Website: walmart
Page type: payment
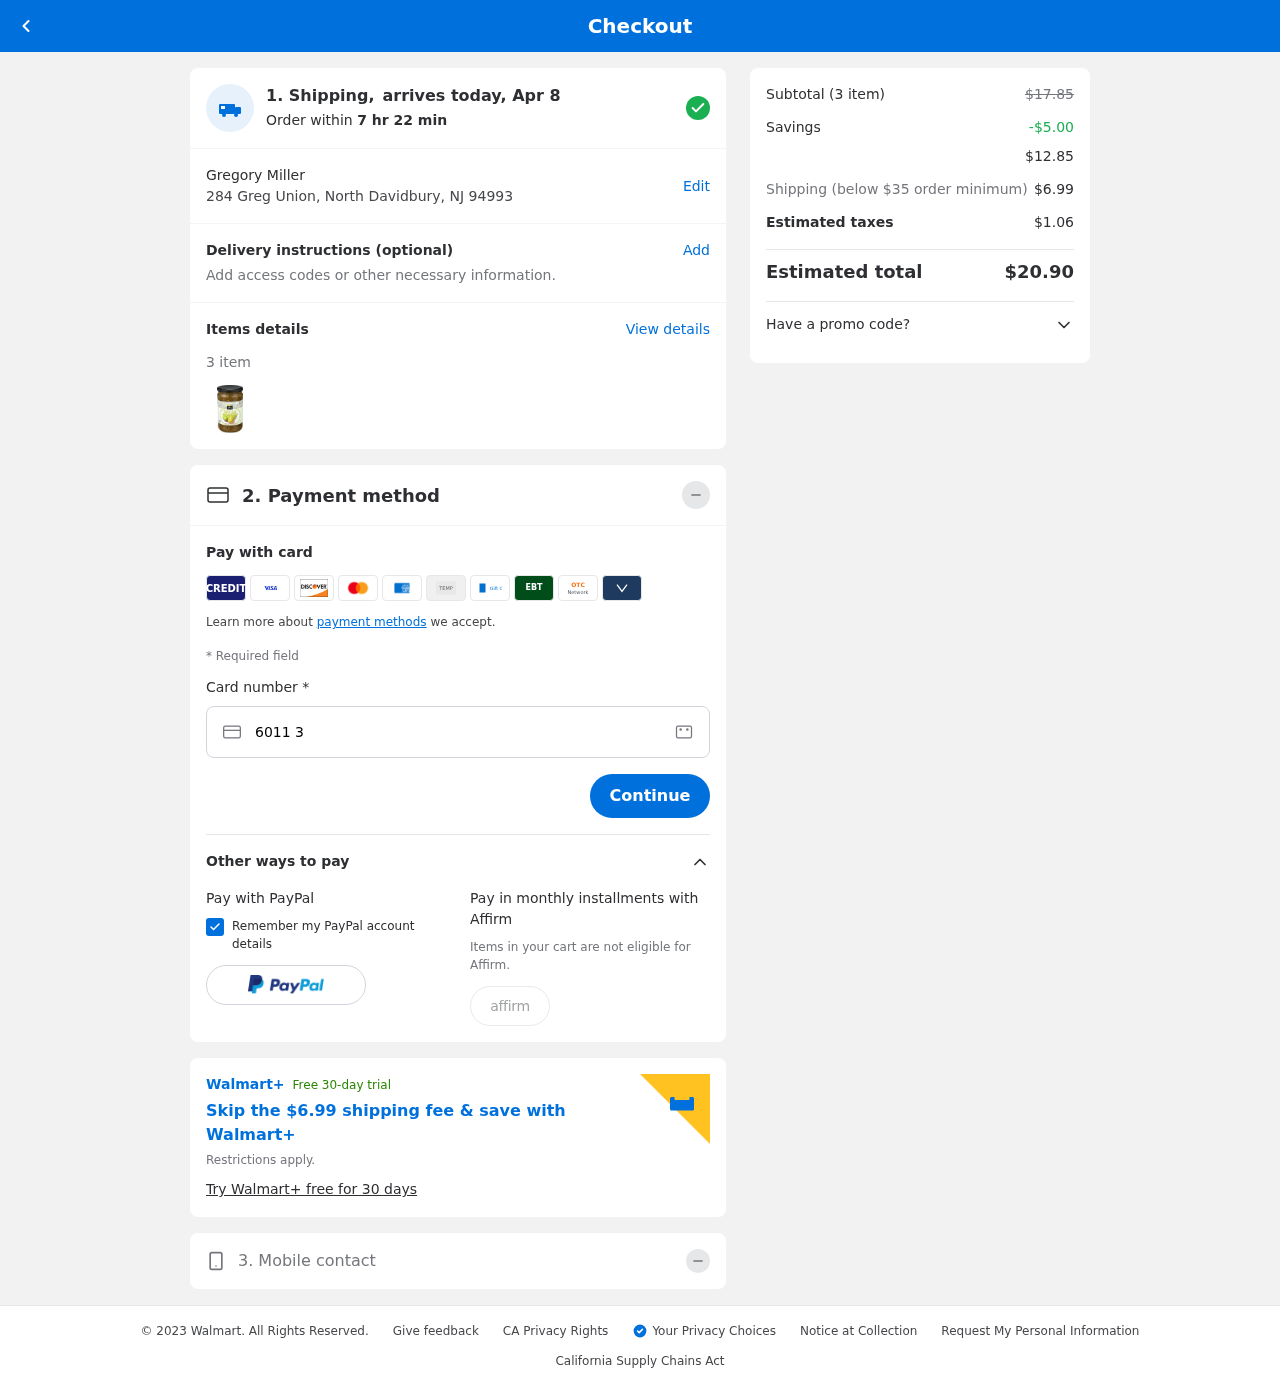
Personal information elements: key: PII_FULLNAME
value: Gregory Miller
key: PII_STREET
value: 284 Greg Union
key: PII_CITY_STATE_ZIP
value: North Davidbury, NJ 94993
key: PII_CARD_NUMBER
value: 6011 3249 8038 3655
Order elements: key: ORDER_DELIVERY_DATE
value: Apr 8
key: ORDER_NUM_ITEMS
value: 3
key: ORDER_SUBTOTAL_BEFORE_SAVINGS
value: $17.85
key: ORDER_SAVINGS
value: -$5.00
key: ORDER_SUBTOTAL
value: $12.85
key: ORDER_SHIPPING_COST
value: $6.99
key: ORDER_TAX
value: $1.06
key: ORDER_TOTAL
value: $20.90